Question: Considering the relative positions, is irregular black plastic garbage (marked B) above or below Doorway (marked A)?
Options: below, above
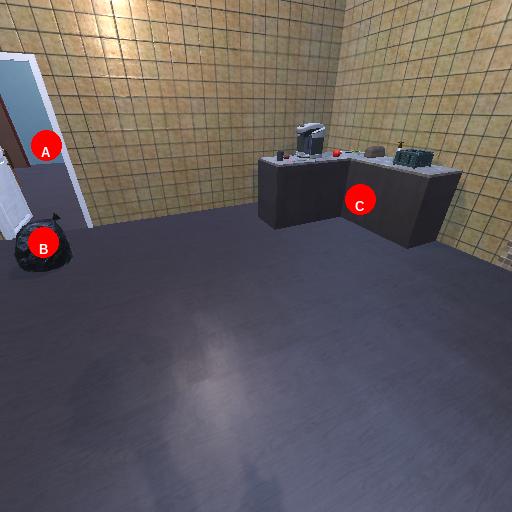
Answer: below